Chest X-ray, PA view. Patient: 38 years old, sex F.
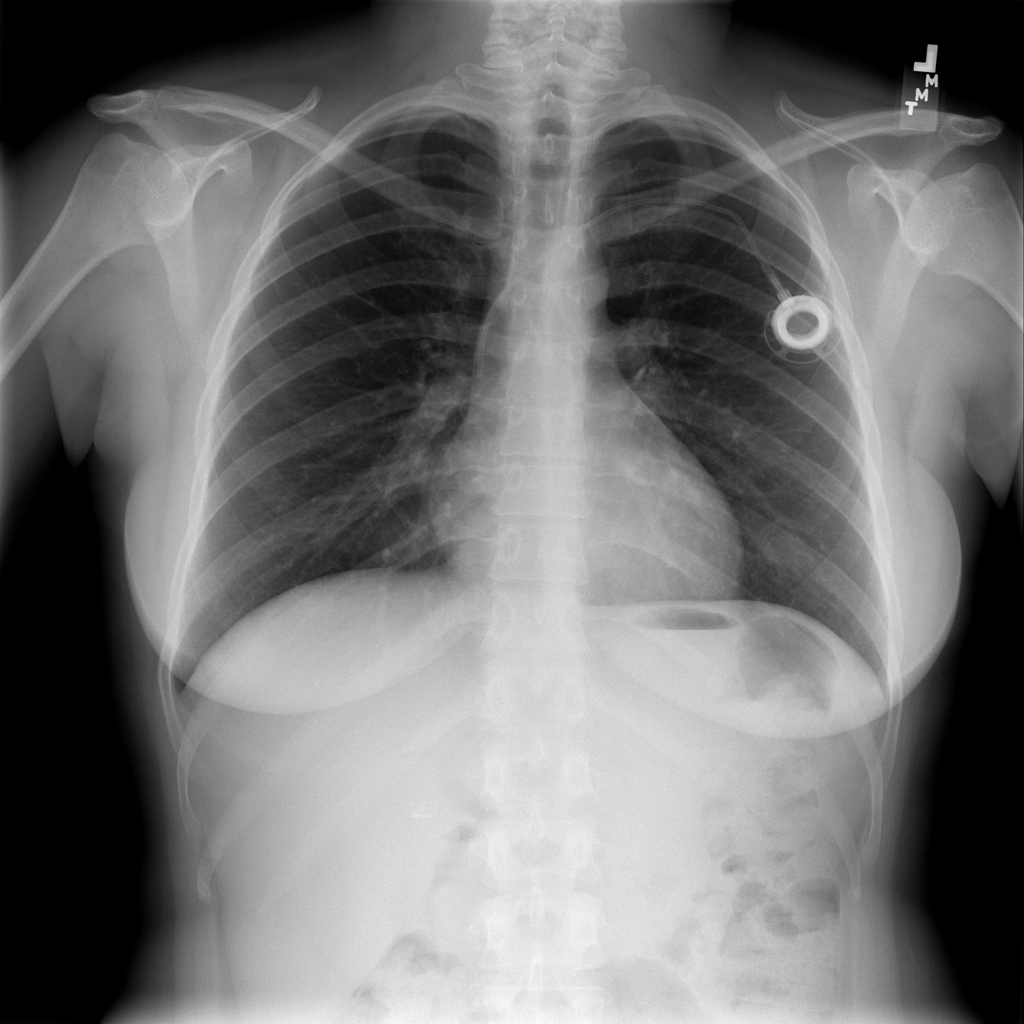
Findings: No Finding